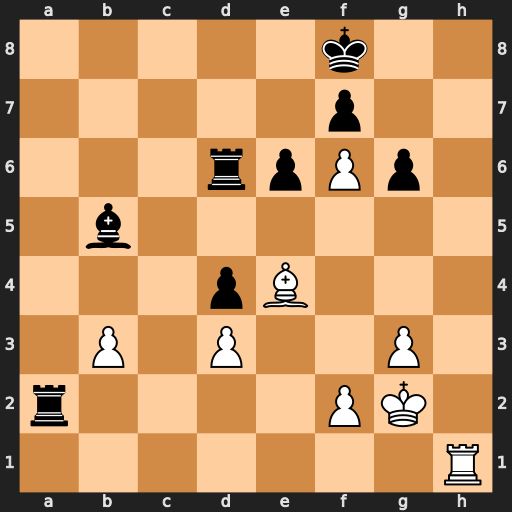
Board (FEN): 5k2/5p2/3rpPp1/1b6/3pB3/1P1P2P1/r4PK1/7R
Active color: w
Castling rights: -
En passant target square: -
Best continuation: Rh8#